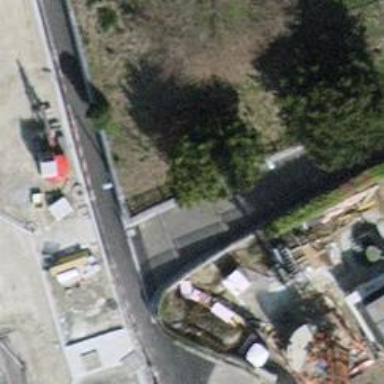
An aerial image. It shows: Cycle barrier.